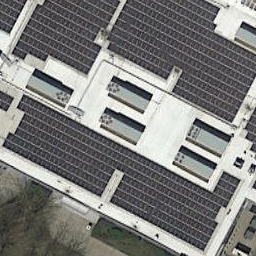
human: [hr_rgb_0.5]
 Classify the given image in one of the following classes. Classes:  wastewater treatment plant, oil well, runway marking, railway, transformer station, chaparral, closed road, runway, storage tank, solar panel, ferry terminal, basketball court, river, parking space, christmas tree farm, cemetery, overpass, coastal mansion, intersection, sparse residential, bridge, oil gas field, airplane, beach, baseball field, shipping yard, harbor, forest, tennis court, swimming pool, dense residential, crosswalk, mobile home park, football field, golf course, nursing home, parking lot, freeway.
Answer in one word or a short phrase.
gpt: solar panel